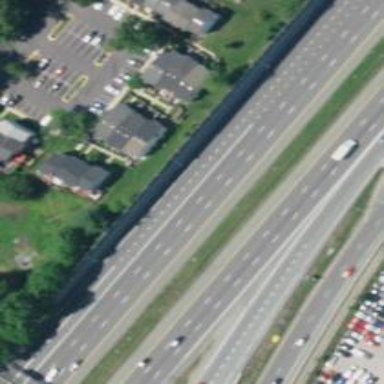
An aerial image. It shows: Motorway.